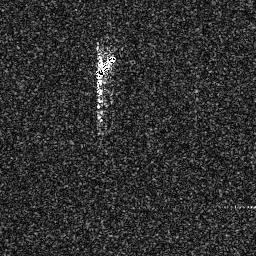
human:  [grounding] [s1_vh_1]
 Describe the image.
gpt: In the satellite image, there is  <ref>1 medium ship </ref> <box>[[35, 20, 45, 30, 0]]</box> located at top.